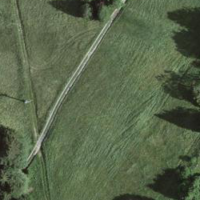
EUNIS habitat code: 24
Species observed at this site:
Cardamine heptaphylla
Campanula glomerata